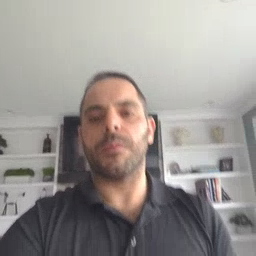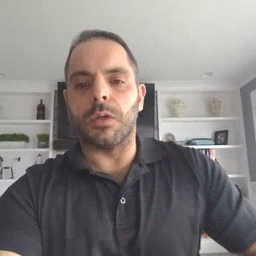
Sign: jacket